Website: bh-photo
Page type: receipt
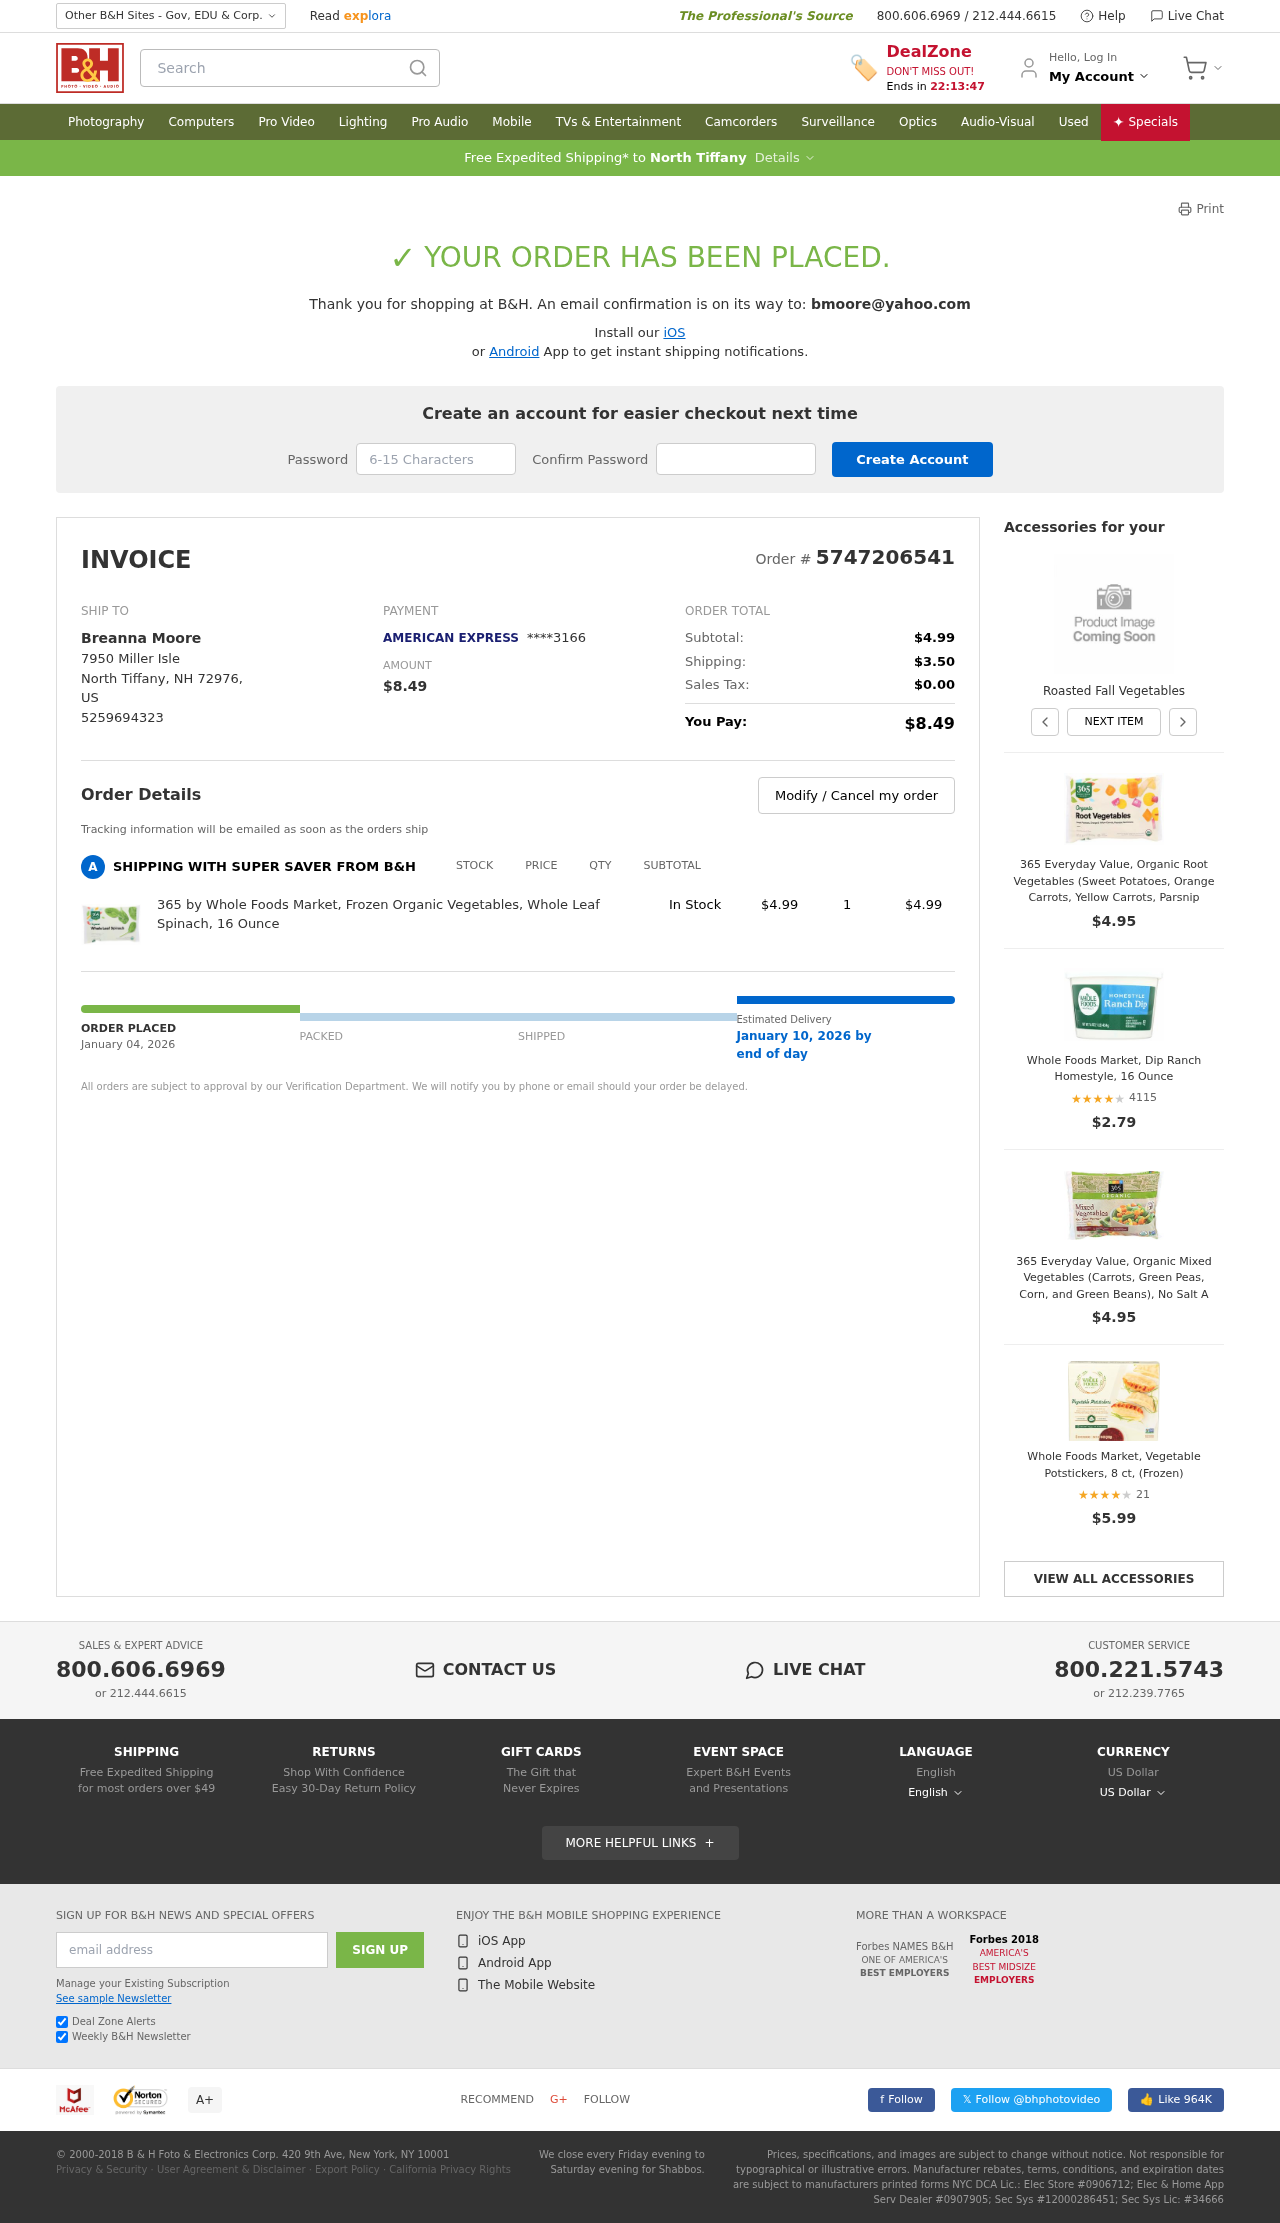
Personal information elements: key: PII_CARD_LAST4
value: ****3166
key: PII_CARD_TYPE
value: AMERICAN EXPRESS
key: PII_CITY
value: North Tiffany
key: PII_COUNTRY_CODE
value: US
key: PII_EMAIL
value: bmoore@yahoo.com
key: PII_FULLNAME
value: Breanna Moore
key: PII_PHONE
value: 5259694323
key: PII_POSTCODE
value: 72976
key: PII_STATE_ABBR
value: NH
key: PII_STREET
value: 7950 Miller Isle
Product elements: key: PRODUCT1_NAME
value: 365 by Whole Foods Market, Frozen Organic Vegetables, Whole Leaf Spinach, 16 Ounce
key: PRODUCT1_PRICE
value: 4.99
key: PRODUCT1_QUANTITY
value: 1
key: PRODUCT2_NAME
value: Roasted Fall Vegetables
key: PRODUCT3_NAME
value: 365 Everyday Value, Organic Root Vegetables (Sweet Potatoes, Orange Carrots, Yellow Carrots, Parsnip
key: PRODUCT3_PRICE
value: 4.95
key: PRODUCT4_NAME
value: Whole Foods Market, Dip Ranch Homestyle, 16 Ounce
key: PRODUCT4_NUM_RATINGS
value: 4115
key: PRODUCT4_PRICE
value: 2.79
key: PRODUCT4_RATING
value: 4.3
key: PRODUCT5_NAME
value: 365 Everyday Value, Organic Mixed Vegetables (Carrots, Green Peas, Corn, and Green Beans), No Salt A
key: PRODUCT5_PRICE
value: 4.95
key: PRODUCT6_NAME
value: Whole Foods Market, Vegetable Potstickers, 8 ct, (Frozen)
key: PRODUCT6_NUM_RATINGS
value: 21
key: PRODUCT6_PRICE
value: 5.99
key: PRODUCT6_RATING
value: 4.2
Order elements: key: ORDER_ID
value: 5747206541
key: ORDER_TOTAL
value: $8.49
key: ORDER_SUBTOTAL
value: $4.99
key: ORDER_SHIPPING_COST
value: $3.50
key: ORDER_TAX
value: $0.00
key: ORDER_DATE
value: January 04, 2026
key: ORDER_DELIVERY_DATE
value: January 10, 2026 by
Search elements: key: HEADER_SEARCH
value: Search